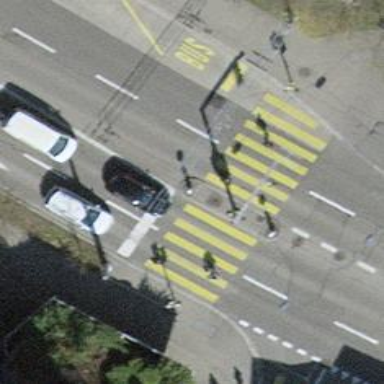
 there are traffic signals and zebra crossing."